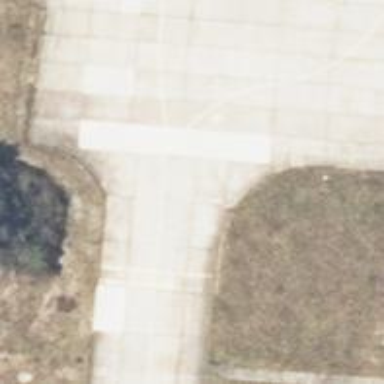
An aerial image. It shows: Concrete taxiway at the airport.